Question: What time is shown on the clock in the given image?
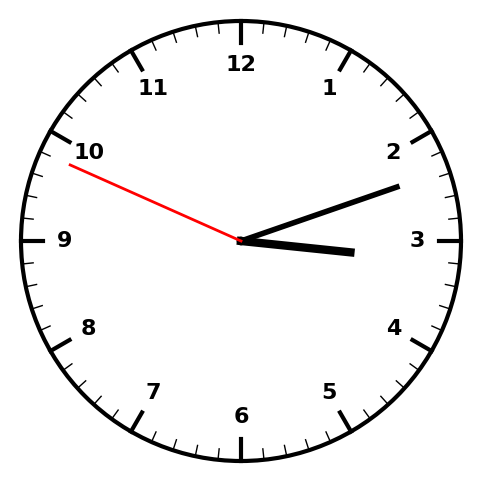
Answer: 03:11:49